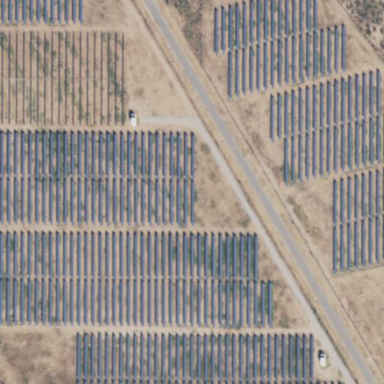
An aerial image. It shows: Solar power plant with photovoltaic technology generating electricity.